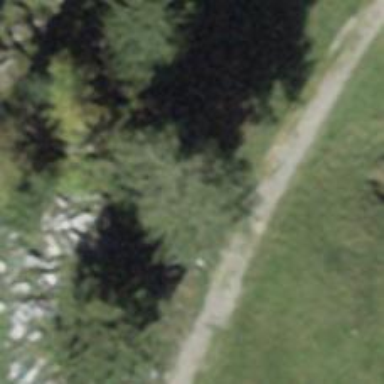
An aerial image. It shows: Bench.